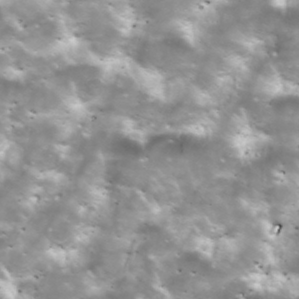
Label: non_frost